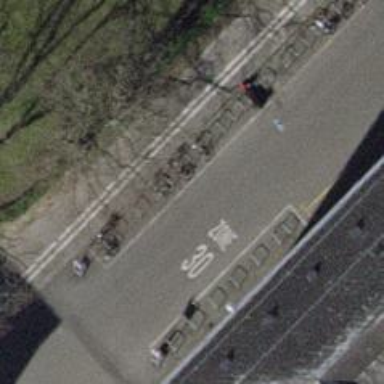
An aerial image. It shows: Bicycle parking area with stands available.